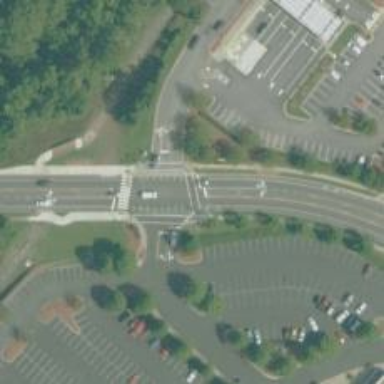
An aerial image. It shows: Controlled crossing on the road.